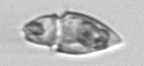
Label: Amphidinium